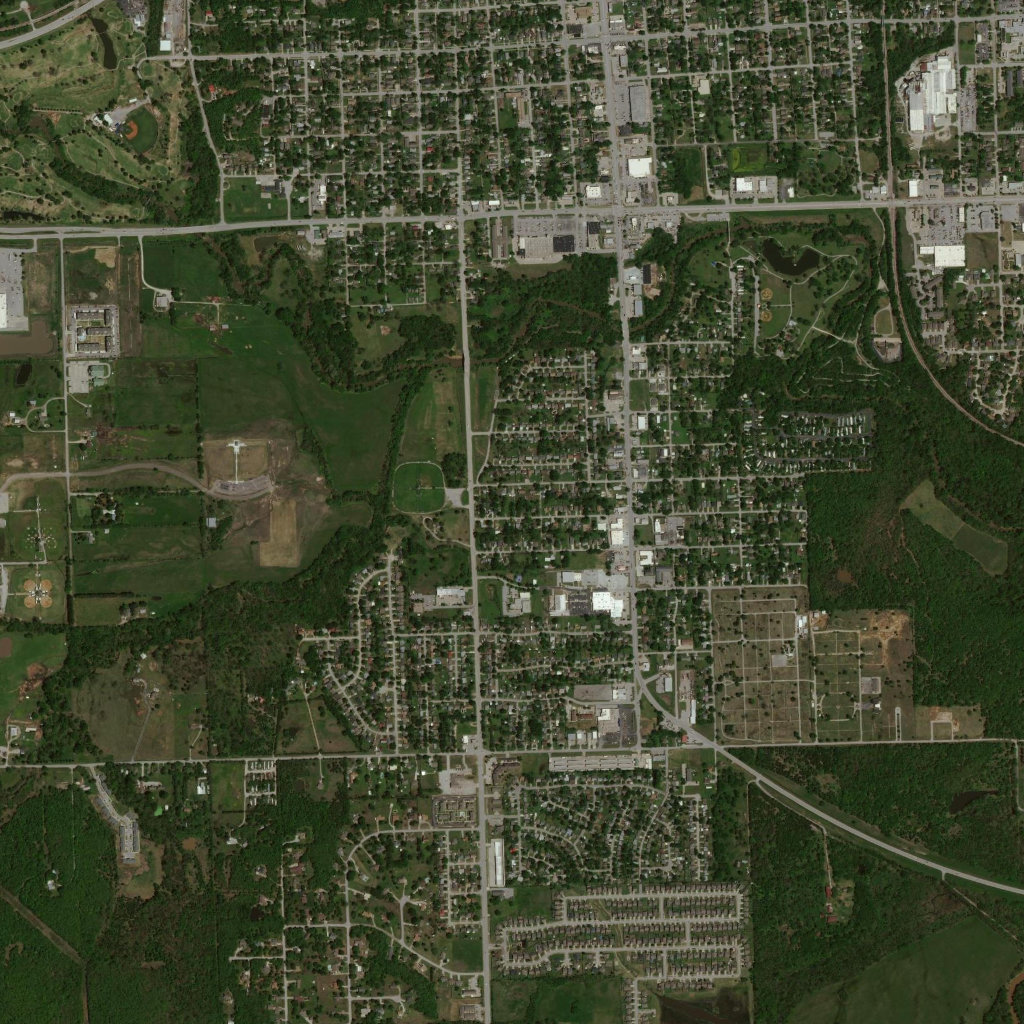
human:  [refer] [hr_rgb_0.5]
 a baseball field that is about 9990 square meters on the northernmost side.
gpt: <box>[[11, 10, 15, 15, 0]]</box>

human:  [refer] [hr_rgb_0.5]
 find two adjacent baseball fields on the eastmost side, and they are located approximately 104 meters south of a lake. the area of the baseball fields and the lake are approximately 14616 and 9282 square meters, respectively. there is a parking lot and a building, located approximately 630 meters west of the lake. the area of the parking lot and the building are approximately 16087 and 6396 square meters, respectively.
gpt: <box>[[74, 26, 76, 32, 0]]</box>

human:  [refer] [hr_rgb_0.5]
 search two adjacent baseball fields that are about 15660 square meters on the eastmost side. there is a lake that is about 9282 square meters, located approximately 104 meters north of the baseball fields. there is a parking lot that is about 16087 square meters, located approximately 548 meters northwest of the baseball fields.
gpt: <box>[[74, 26, 77, 32, 0]]</box>